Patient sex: F
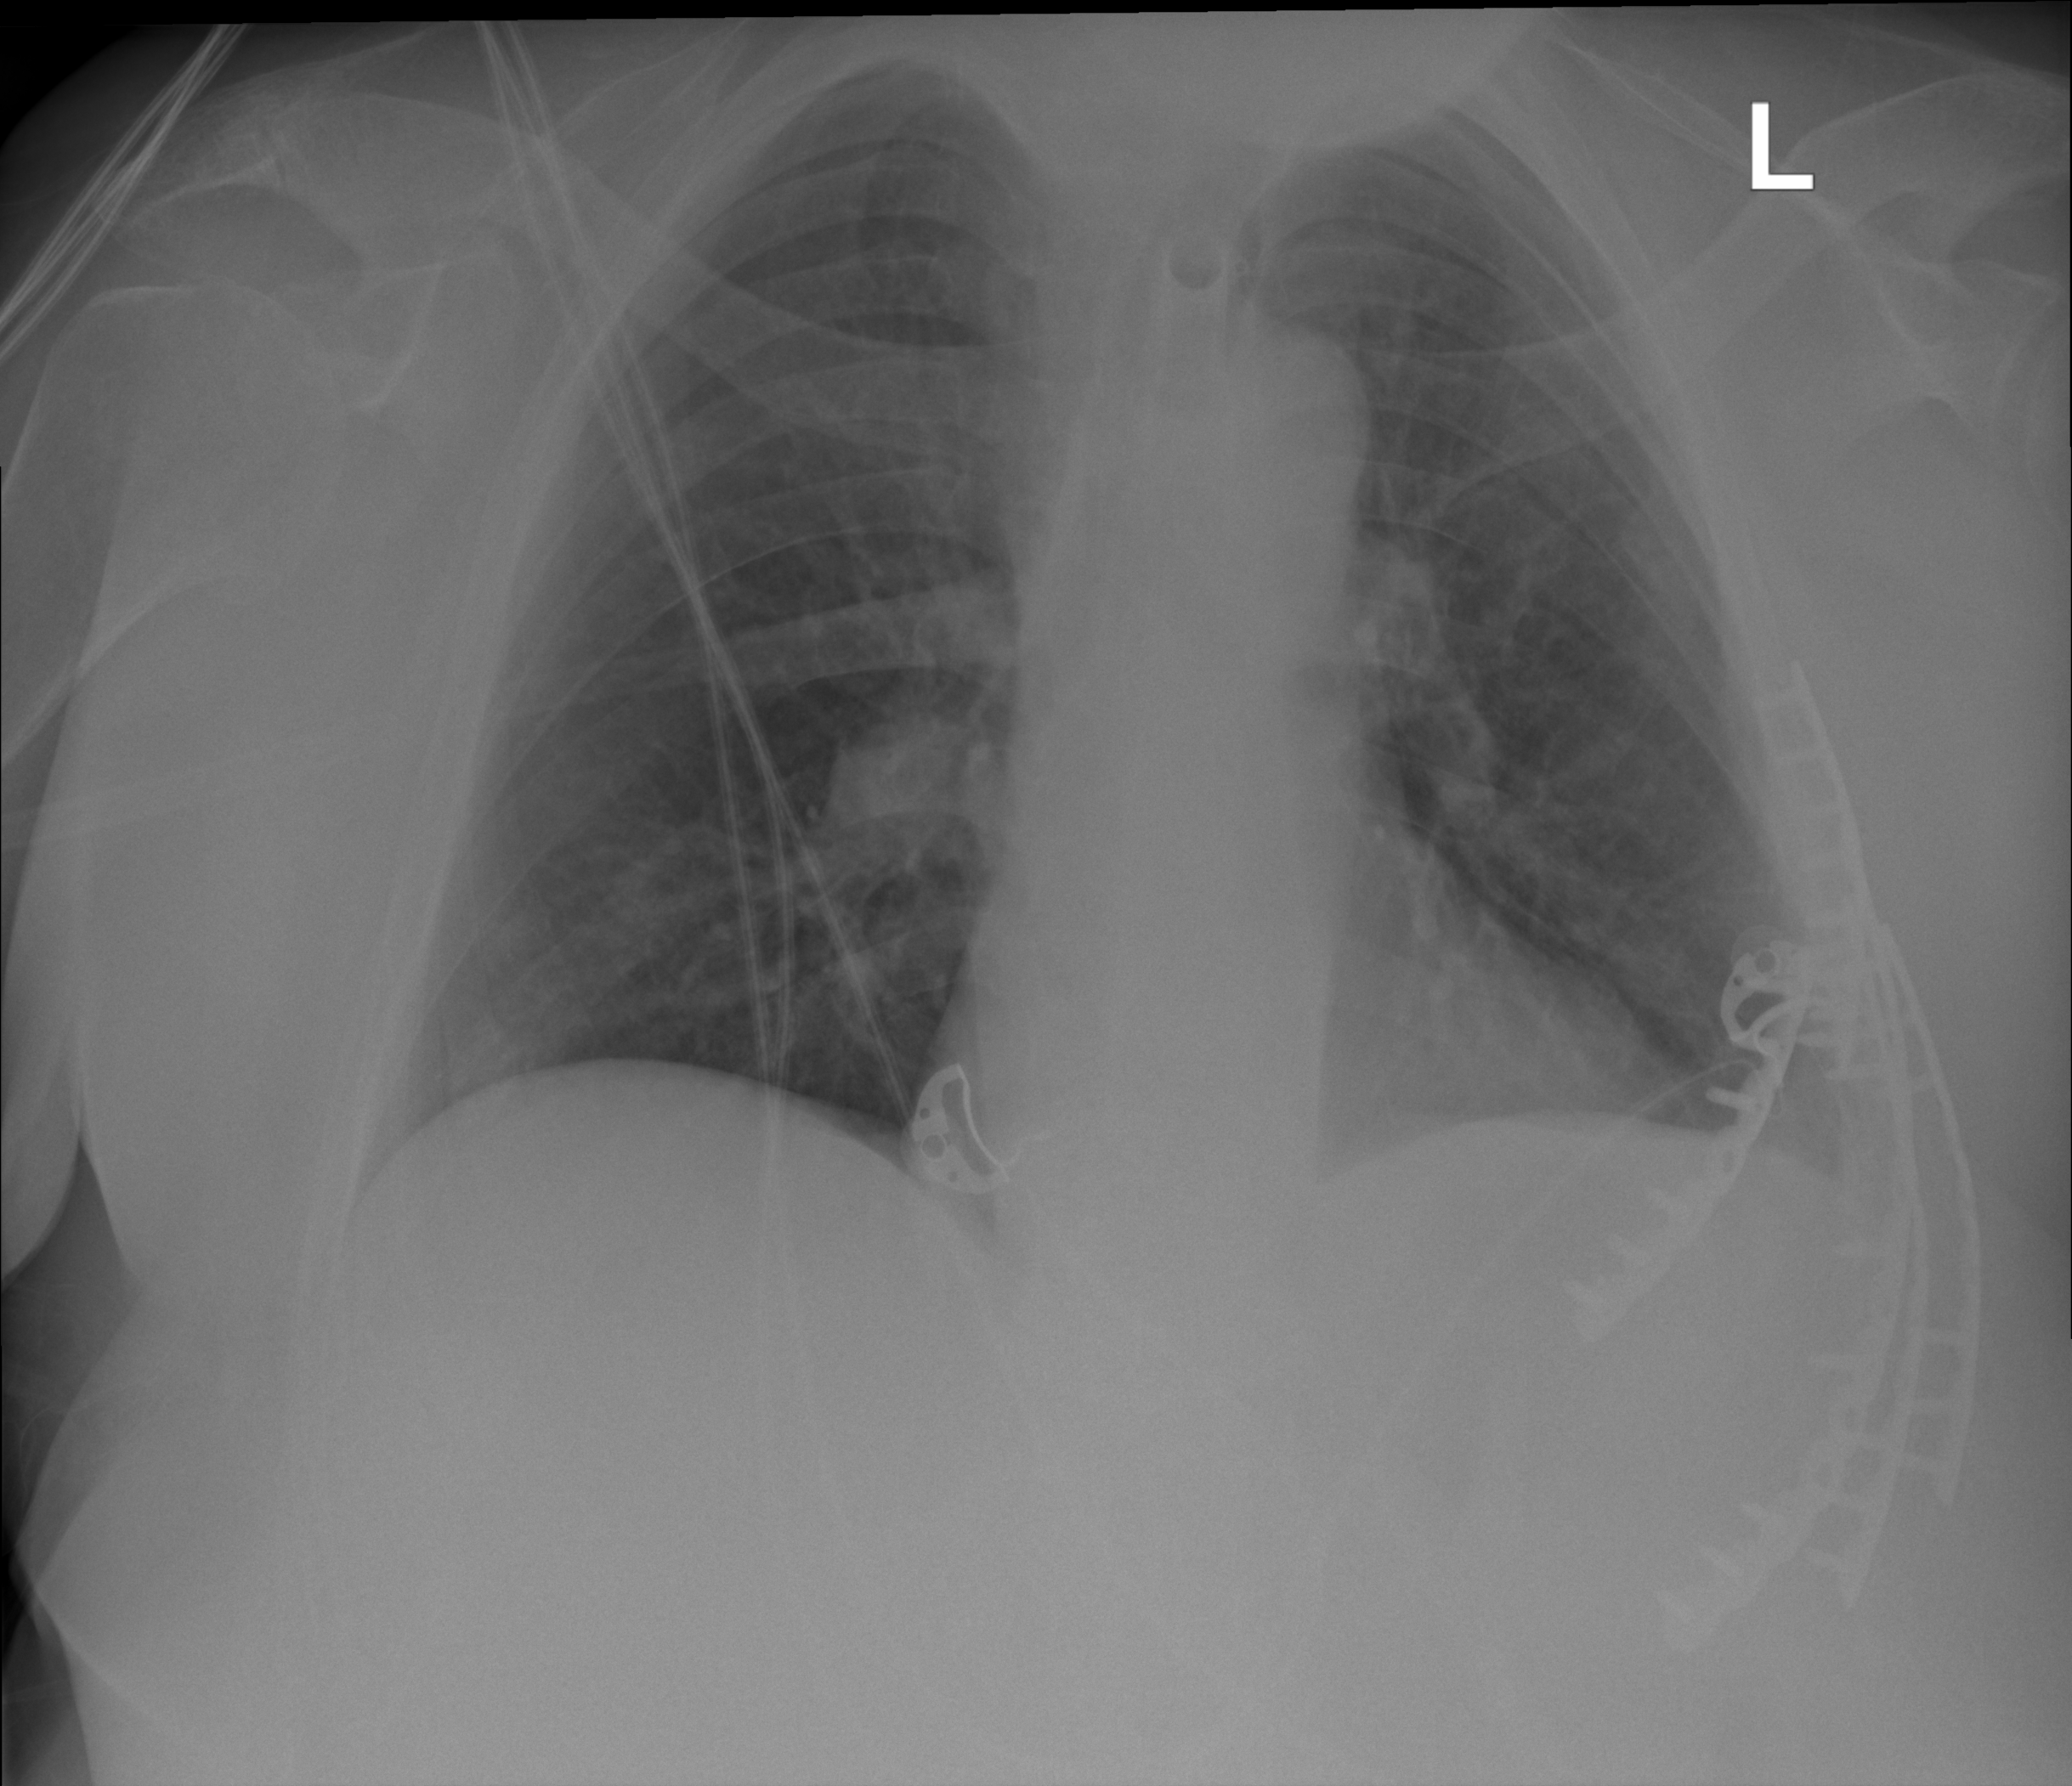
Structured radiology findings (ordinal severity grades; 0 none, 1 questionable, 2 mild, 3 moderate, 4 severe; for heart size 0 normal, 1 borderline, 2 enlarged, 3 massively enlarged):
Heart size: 0
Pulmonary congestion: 0
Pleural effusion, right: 0
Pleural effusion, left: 2
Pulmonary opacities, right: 0
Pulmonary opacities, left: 0
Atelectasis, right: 0
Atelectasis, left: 2